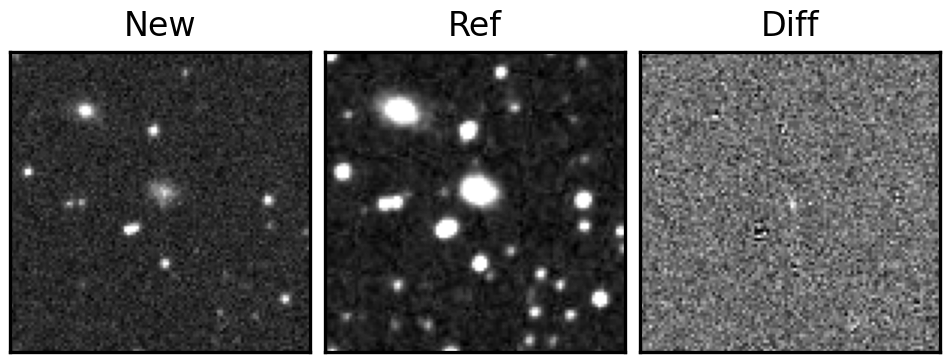
Label: real